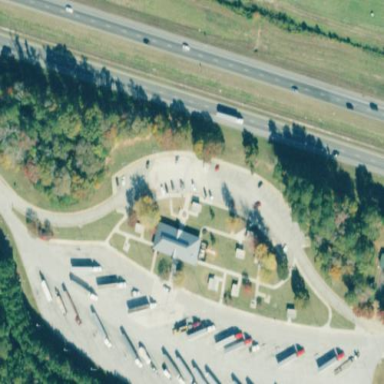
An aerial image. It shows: Rest area along the road.